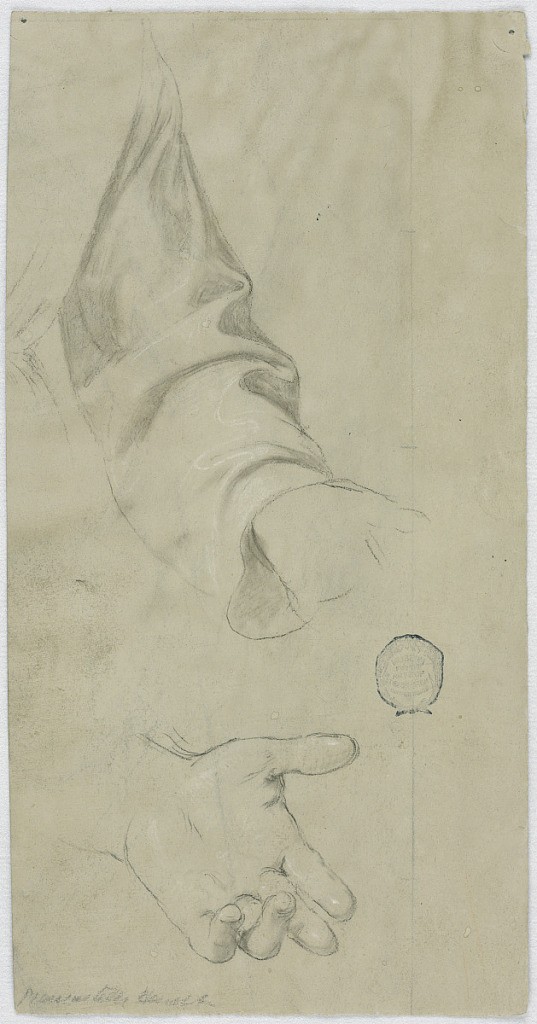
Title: The left arm of a monk and his left hand
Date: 1850–1900
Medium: Black crayon and white heightenings on green-gray paper
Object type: Drawing
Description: A monk's left arm and hand. The right thumb shown on the verso is evidently the remnant of the monk's other hand.